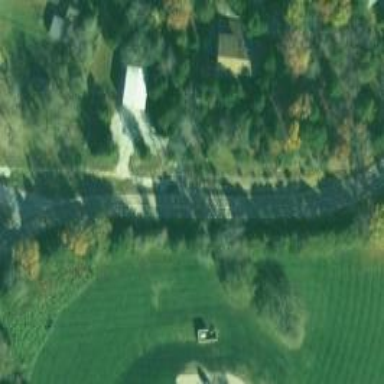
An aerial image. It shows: Tertiary road with asphalt surface.